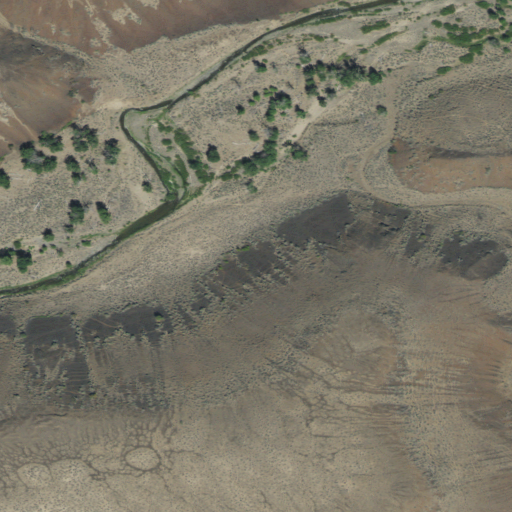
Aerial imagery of valley in Oregon named Little Black Canyon containing shrub, grassland, woody wetlands, and herbaceous wetlands